Milling tool wear sample.
Tool blade image: 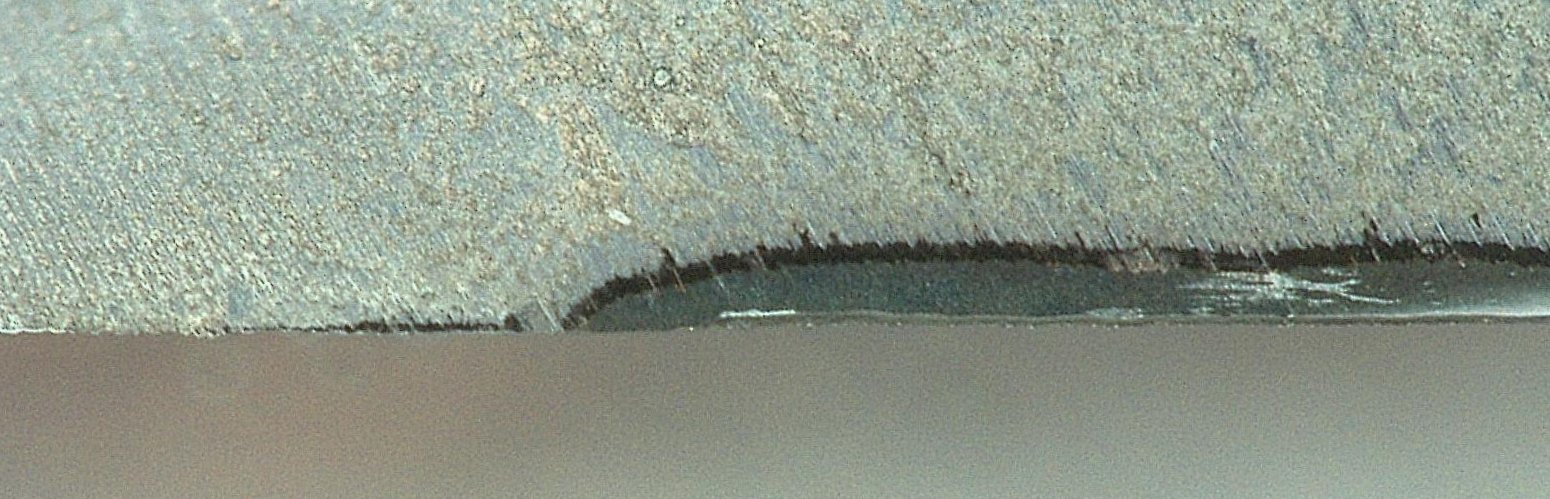
Chip image: 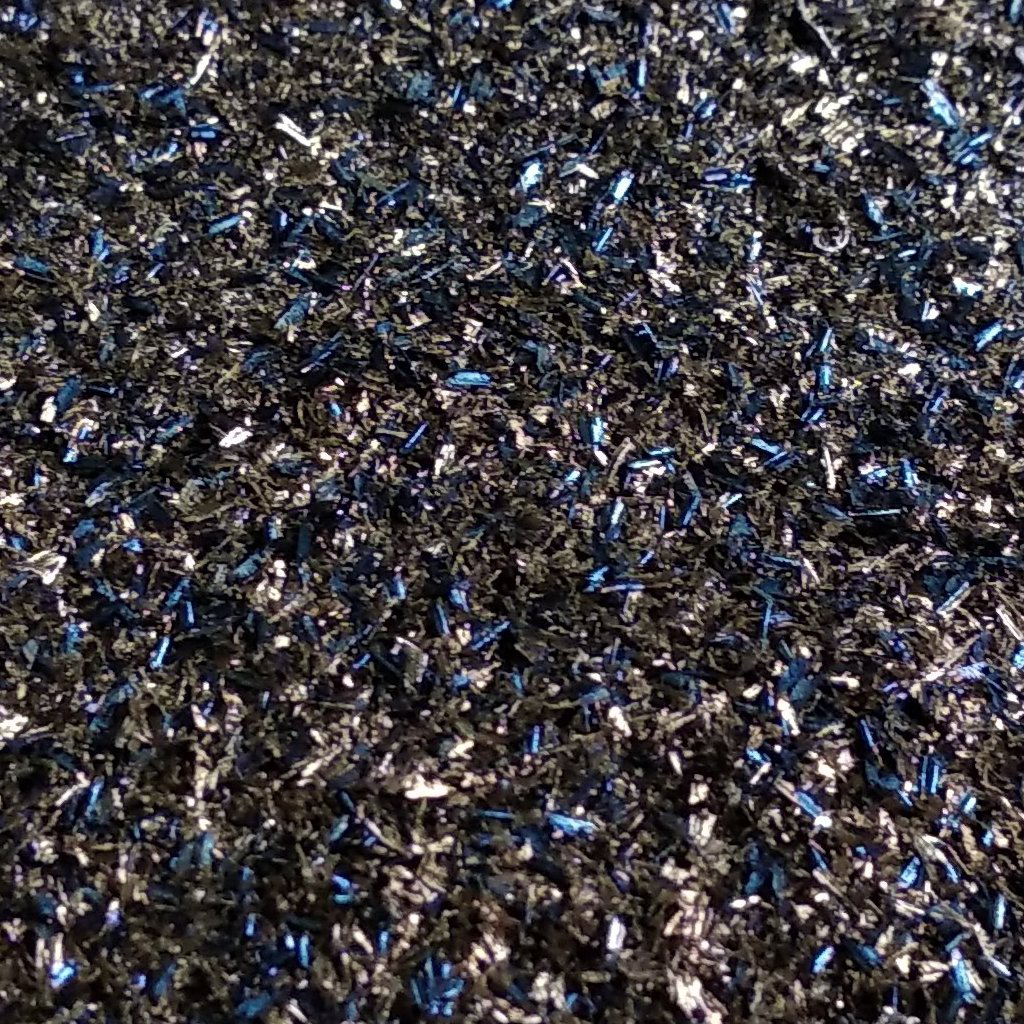
Workpiece image: 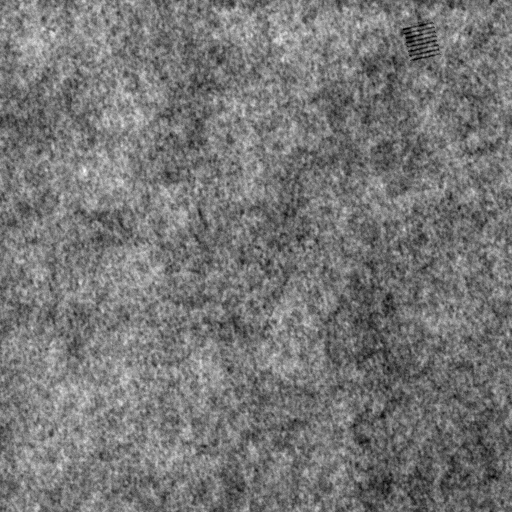
Tool wear state: dulled
Gaps: 81.83
Flank wear: 149.68
Overhang: 13.01
Force-signal Mel-spectrograms (X, Y, Z axes): 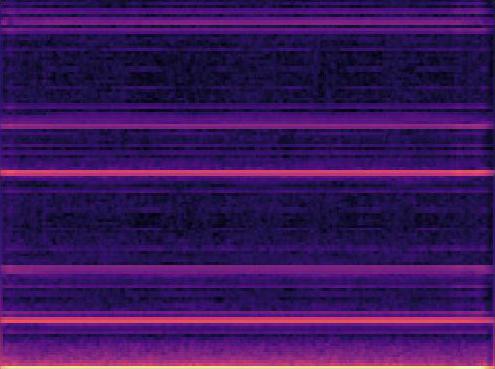 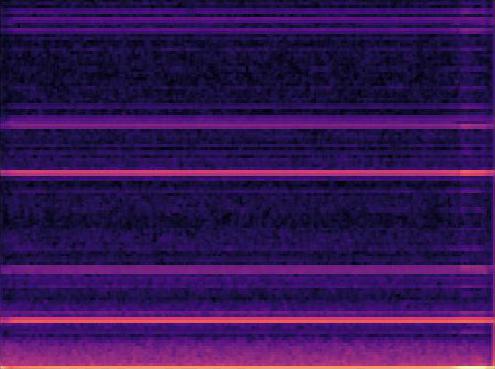 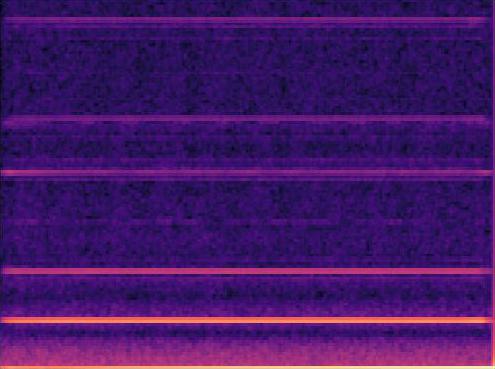
Force-signal scalograms (X, Y, Z axes): 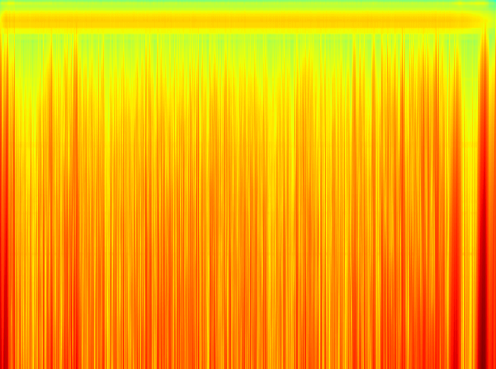 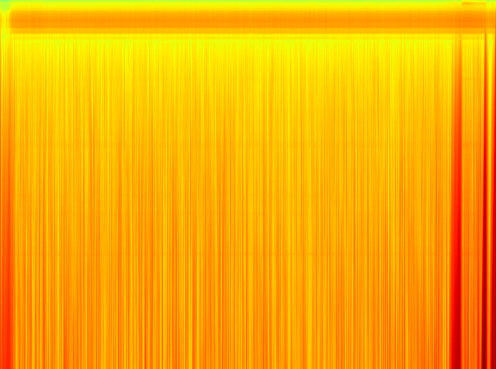 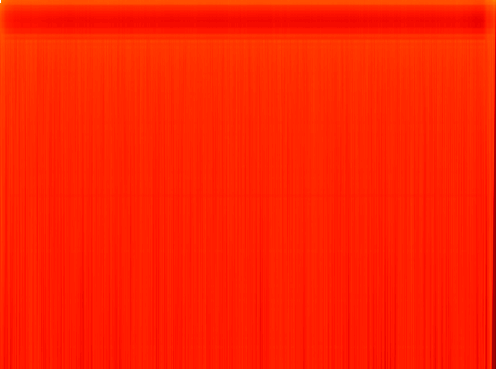
Force phase: accelerated_severe_wear